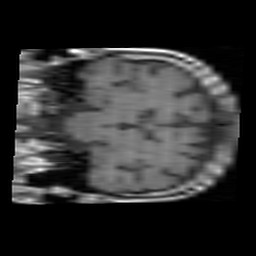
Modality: T1w
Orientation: coronal
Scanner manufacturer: siemens
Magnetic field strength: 1.5 T
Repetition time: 0.558 s
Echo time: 0.012 s